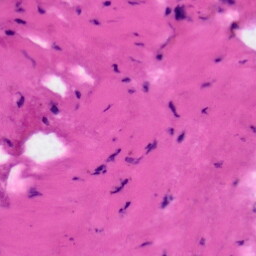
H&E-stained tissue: Tonsil